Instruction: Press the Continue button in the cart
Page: cart
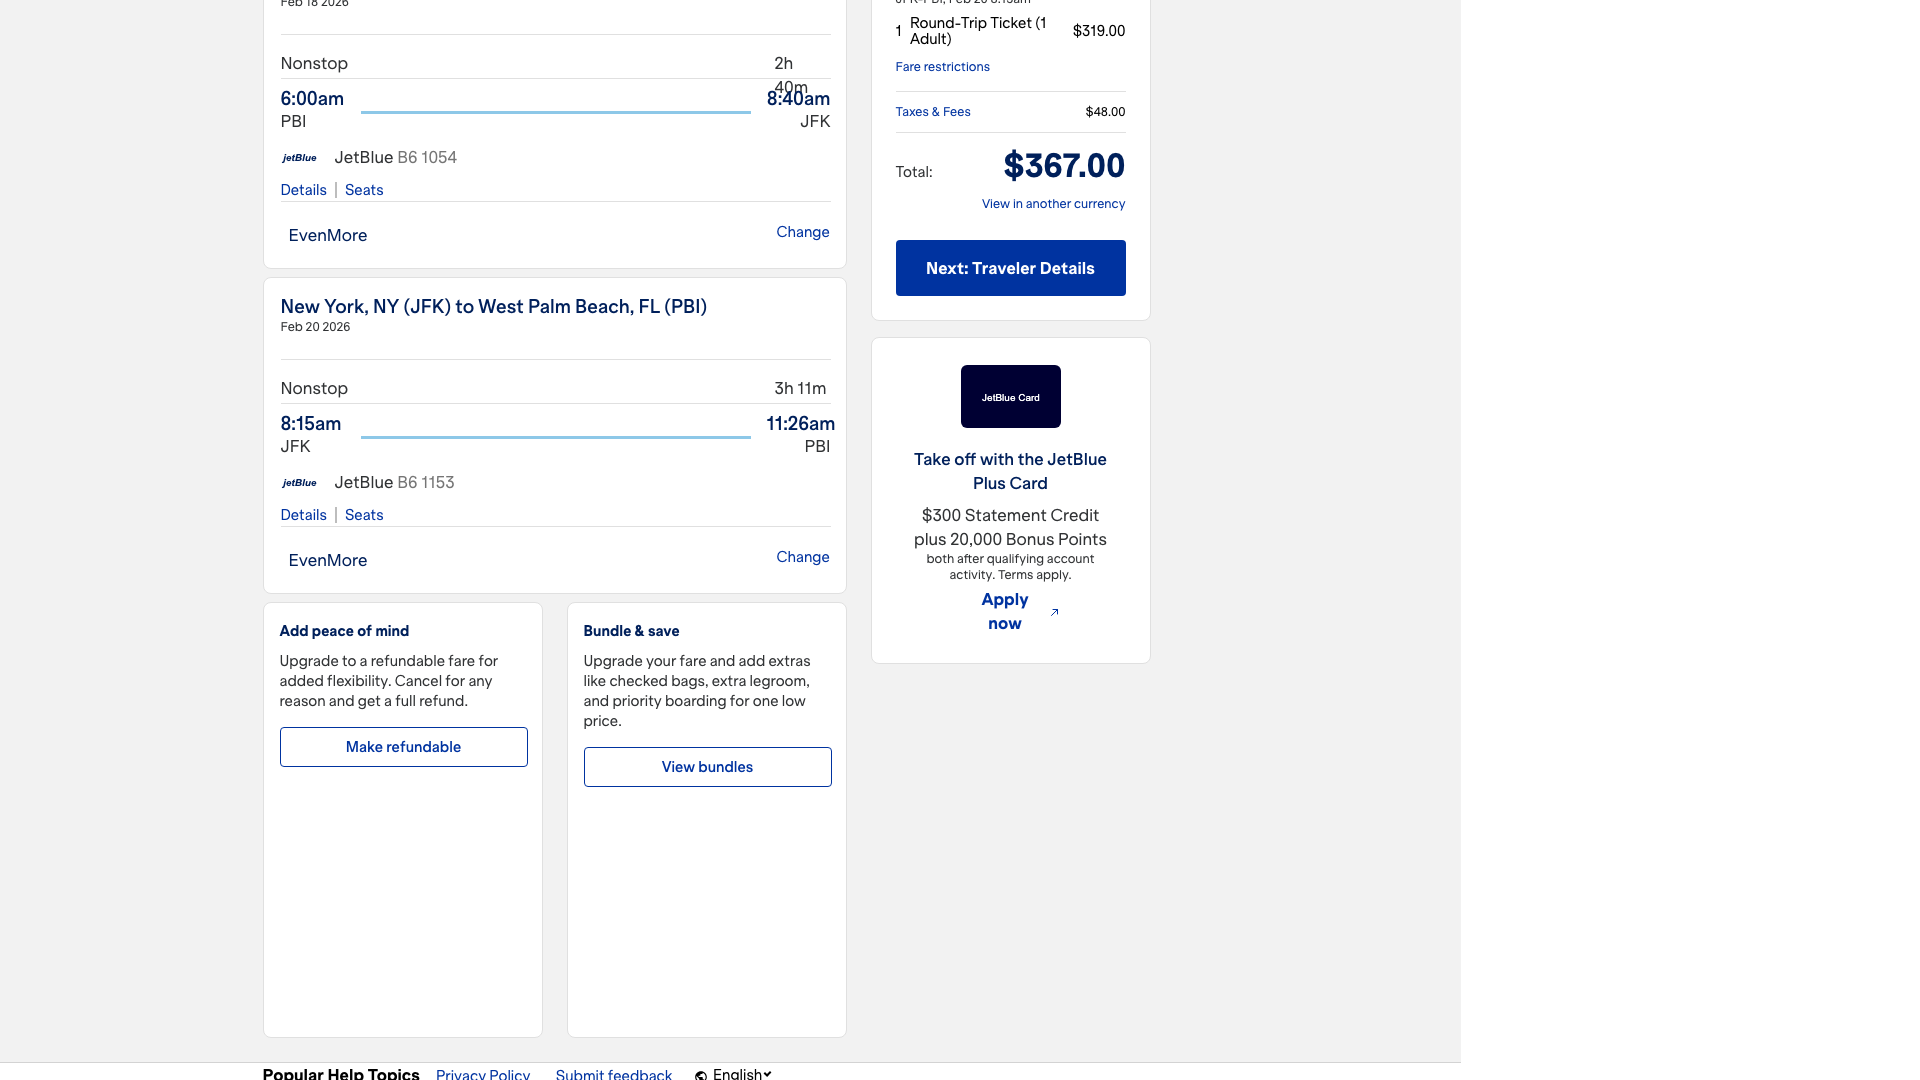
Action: click